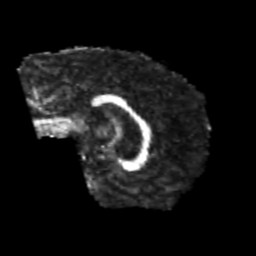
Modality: FA
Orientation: sagittal
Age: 25
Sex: male
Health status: healthy
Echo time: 0.074 s